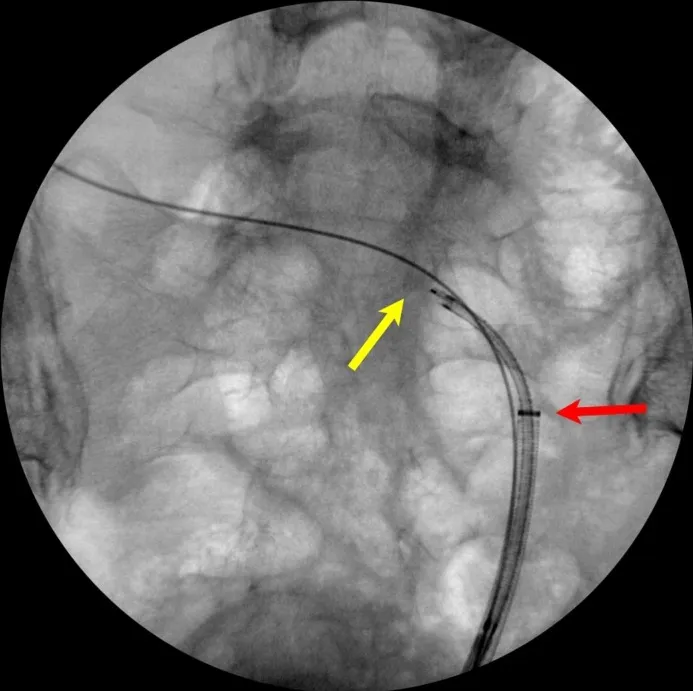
Flexible ureteroscopy was used to remove the stone. Yellow arrow points to the stone and red arrow points to the position of the access sheath tip.
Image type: radiology (x_ray)